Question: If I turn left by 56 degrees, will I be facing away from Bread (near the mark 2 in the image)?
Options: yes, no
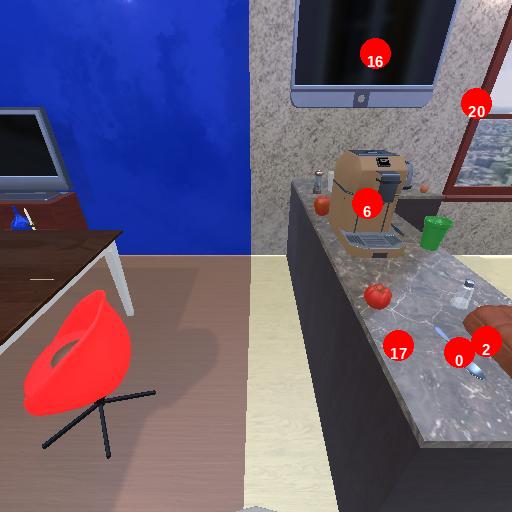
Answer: yes